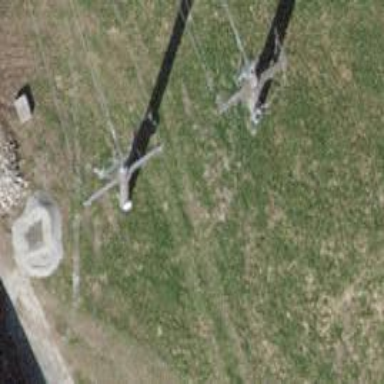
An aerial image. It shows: Power line in the image.